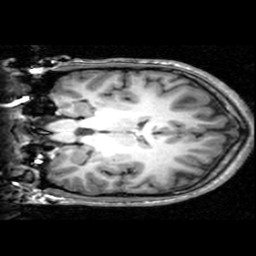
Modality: T1w
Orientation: coronal
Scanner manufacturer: ge
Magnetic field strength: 3 T
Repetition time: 0.009036 s
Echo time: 0.00184 s